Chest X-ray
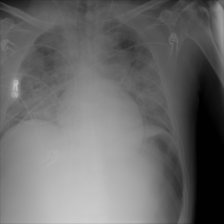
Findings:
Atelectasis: negative
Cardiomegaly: negative
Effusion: negative
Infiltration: negative
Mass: negative
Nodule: negative
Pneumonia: negative
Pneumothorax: negative
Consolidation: negative
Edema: positive
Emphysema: negative
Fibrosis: negative
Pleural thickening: negative
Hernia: negative